Question: I created a simple website like this where a ball is dropped into a box when the box is clicked. But only one ball falls each time. I want multiple balls to fall into the box when the box is clicked multiple times:

And here is the code which I used:
'''
<!DOCTYPE html>
<html>
<head>
<script type="text/javascript">
function popup (n) {
var context;
var dx= 4;
var dy=4;
var y=25;
var elWidth=150;
var ballWidth=10;
var x=(elWidth+ballWidth)/2;
var counter = 0;
var myCanvas=document.getElementById('myCanvas'+n);
function draw(){
context= myCanvas.getContext('2d');
context.clearRect(0,0,200,235);
context.beginPath();
context.fillStyle="red";
context.arc(x,y,10,0,Math.PI*2,true);
context.closePath();
context.fill();
if(y>300){clearInterval(interval);}
if( y<0 || y>224)dy=0;
y+=dy;
myCanvas.className='active';
}
var interval=setInterval(draw,10);
}
</script>
<style>
html,body{
margin:0;
}
div.time {
display: table;
background: green;
float: left;
margin: 20px;
zoom: 1;
position: relative;
top: 75px;
left:35px;
width: 150px;
height: 150px;
}
span {
display: table-cell;
text-align: center;
vertical-align: middle;
color: white
-webkit-touch-callout: none;
-webkit-user-select: none;
-khtml-user-select: none;
-moz-user-select: none;
-ms-user-select: none;
user-select: none;
}
canvas{
z-index:10000;
transform: inherit;
float: left;
margin: 20px;
zoom: 1;
position: relative;
top: -200px;
left:35px;
margin:20px;
}
#myCanvas1{clear:left;}
</style>
</head>
<body>
<div class="time"><span>Past Thoughts</span></div>
<div class="time"><span>Present Thoughts</span></div>
<div class="time"><span>Future Thoughts</span></div>
<canvas id="myCanvas1" width="150" height="235" onclick="popup(1)"></canvas>
<canvas id="myCanvas2" width="150" height="235" onclick="popup(2)"></canvas>
<canvas id="myCanvas3" width="150" height="235" onclick="popup(3)"></canvas>
</body>
</html>
'''
I want multiple balls should be dropped into boxes when the boxes are clicked multiple times. But old balls should remain in the box. How can it be achieved? I want to add some responsiveness to it as well so that it can tested on mobiles and tablets. How can I do it without altering the functionality?
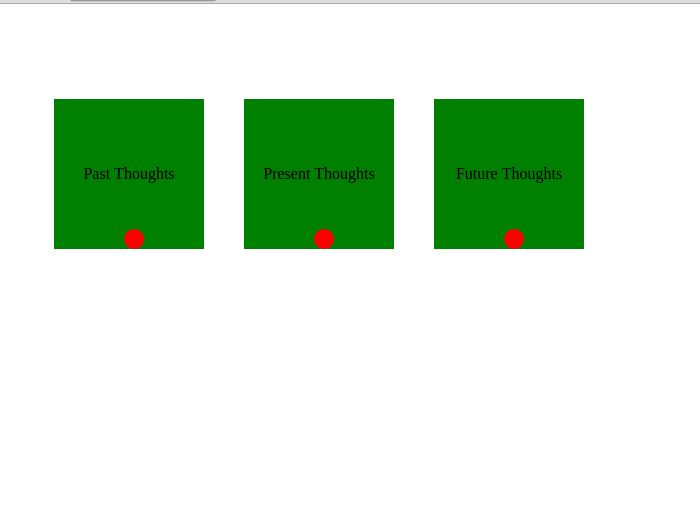
Answer: Change the script as below.
'''
var myCanvas, context;
var balllist = [];
var counter = 0;
var interval;
window.popup = function (n) {
var dy = 4, y = 25;
var elWidth = 150;
var ballWidth = 10;
var x= (elWidth + ballWidth) / 2;
counter++;
// create a new ball
balllist.push({x: x, y: y, dy: dy});
myCanvas = document.getElementById('myCanvas' + n);
context = myCanvas.getContext('2d');
function draw() {
context.clearRect(0,0,200,235);
for (var i = 0; i < balllist.length; i++) {
var ball = balllist[i];
context.beginPath();
context.fillStyle="red";
context.arc(ball.x, ball.y, 10, 0, Math.PI*2, true);
context.closePath();
context.fill();
if (i == balllist.length - 1 && ball.y > 300) {
clearInterval(interval);
}
if(ball.y < 0 || ball.y > 224) ball.dy = 0;
ball.y += ball.dy;
}
}
clearInterval(interval);
interval = setInterval(draw, 10);
}
'''
This code will work for only one canvas. Create another balllists (like balllist2 for canvas2) and modify the popup function to use that balllist.